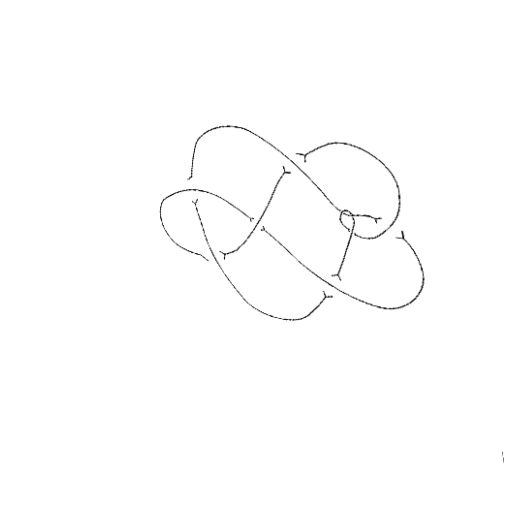
Crossing number: 9